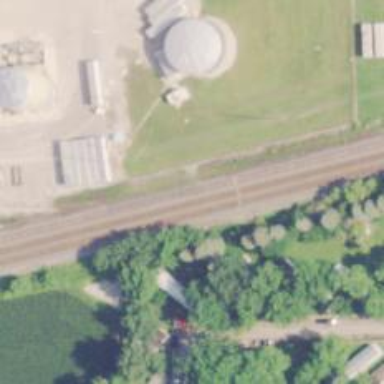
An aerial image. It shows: Railway siding for service.